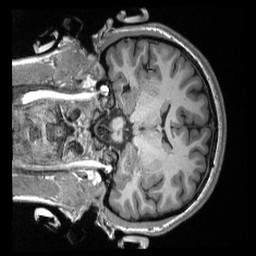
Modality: T1w
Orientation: coronal
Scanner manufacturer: siemens
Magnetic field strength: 3 T
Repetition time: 2.3 s
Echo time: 0.00308 s